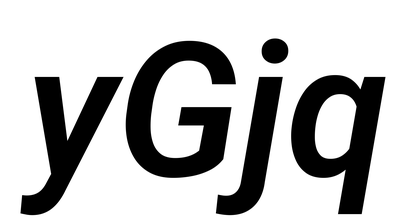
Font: Roboto-Italic_SemiBold_Italic